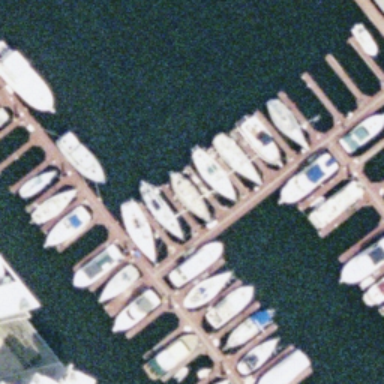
Lots of boats docked at the harbor and the water is deep blue .